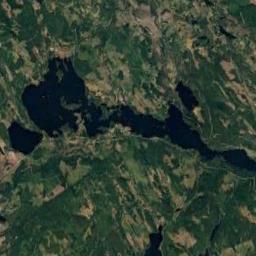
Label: lake